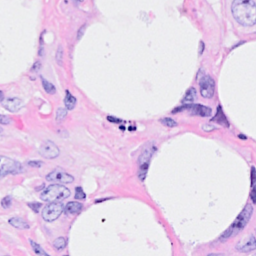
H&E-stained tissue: Breast